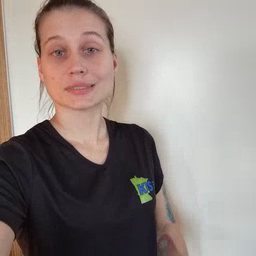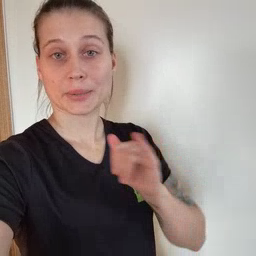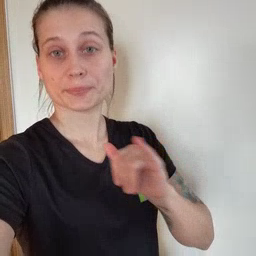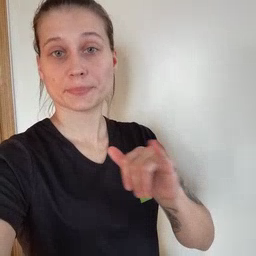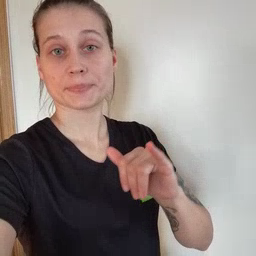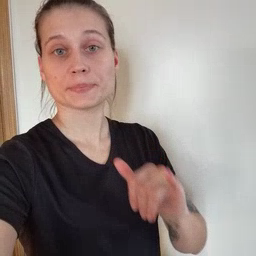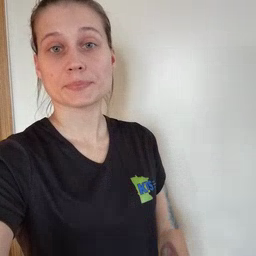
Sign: same